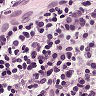
Metastatic tissue present: no